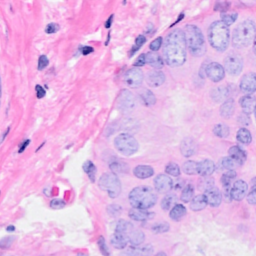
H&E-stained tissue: Breast